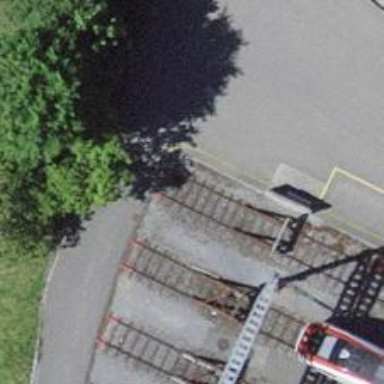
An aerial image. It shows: Railway buffer stop.